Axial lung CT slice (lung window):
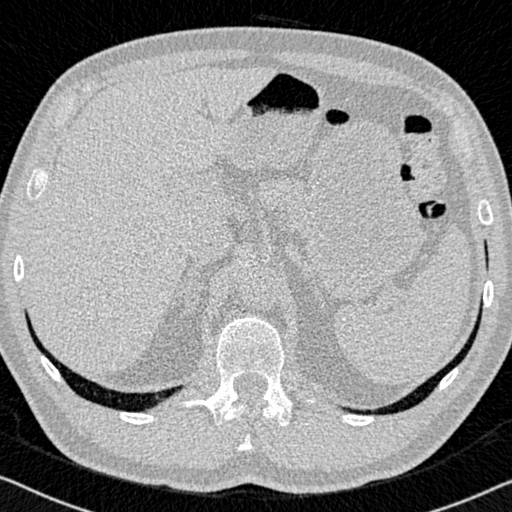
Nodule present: no